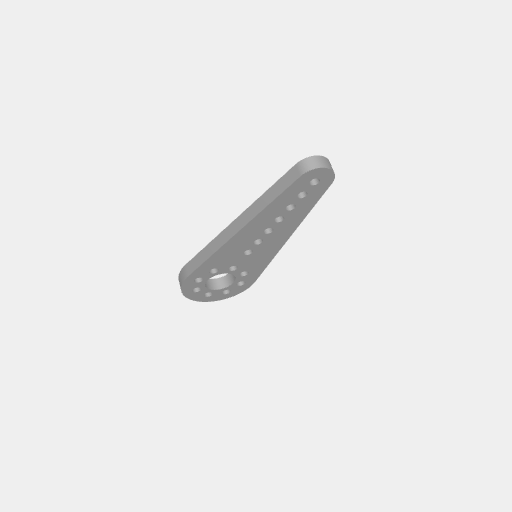
Part: HubMountControlArm72